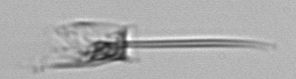
Label: Ditylum_brightwellii